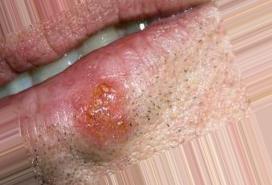
Condition: Mouth Ulcer